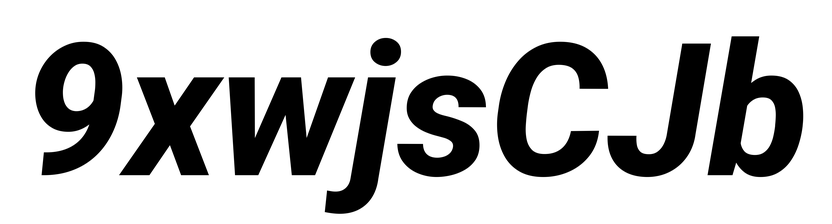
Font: Roboto-Italic_ExtraBold_Italic